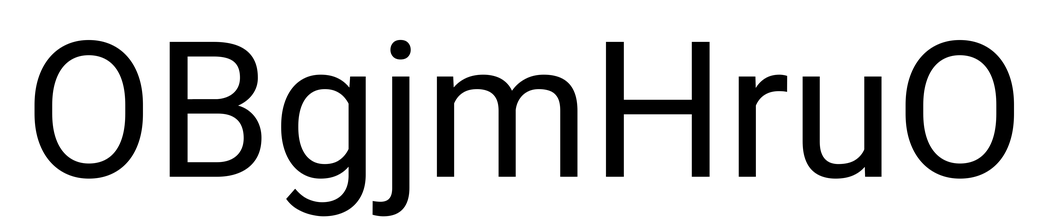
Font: Roboto_Regular